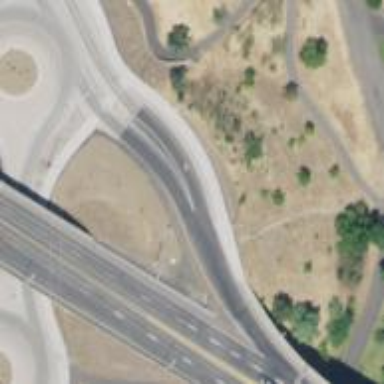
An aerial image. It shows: Primary link road with asphalt surface.